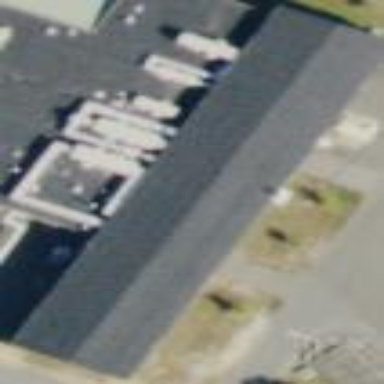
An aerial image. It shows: Office building.